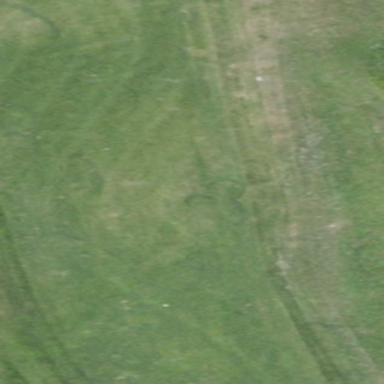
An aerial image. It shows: Grassy area designated as golf fairway.